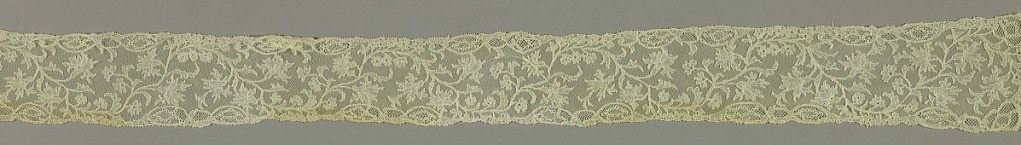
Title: Cap streamer
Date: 18th century
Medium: linen Technique: bobbin lace, Mechlin style
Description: Cap streamer has a design of a leafy floral vine running down the center. Sides have alternating groups of three ovals filled with decorative stitches.